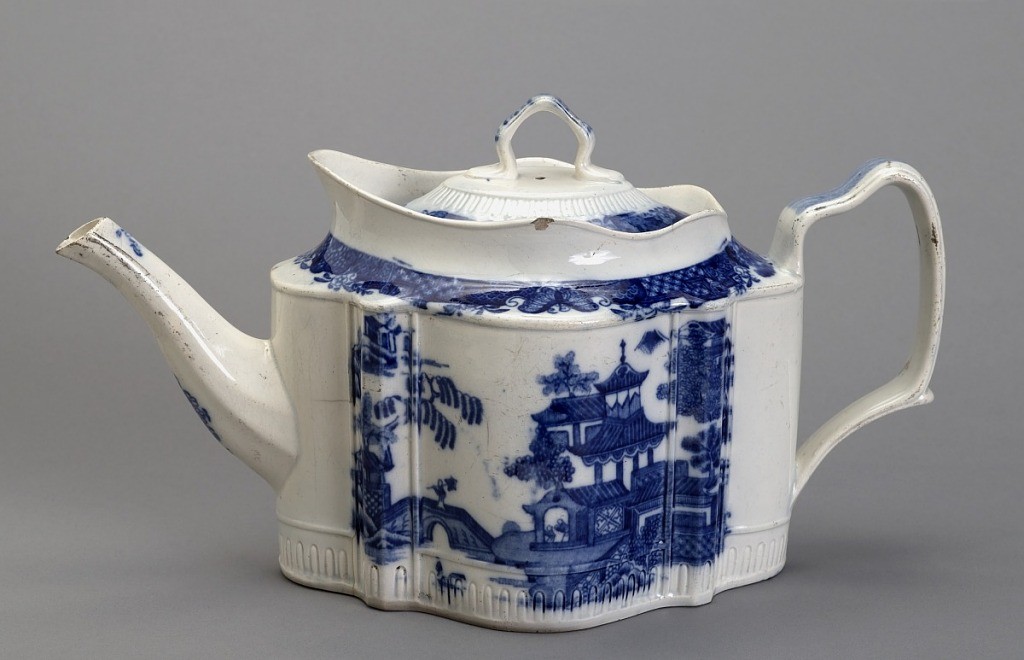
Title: Teapot and Lid
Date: ca. 1805
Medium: Tin-glazed earthenware with transfer-printed decoration
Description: White earthenware teapot and cover decorated with an outdoor garden and gazebo scene in blue.